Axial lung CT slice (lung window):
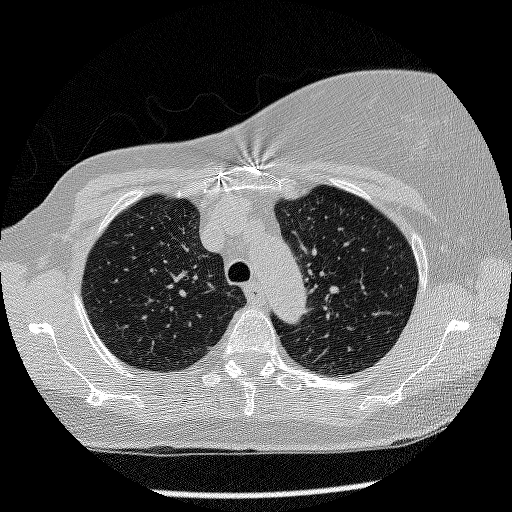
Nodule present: no